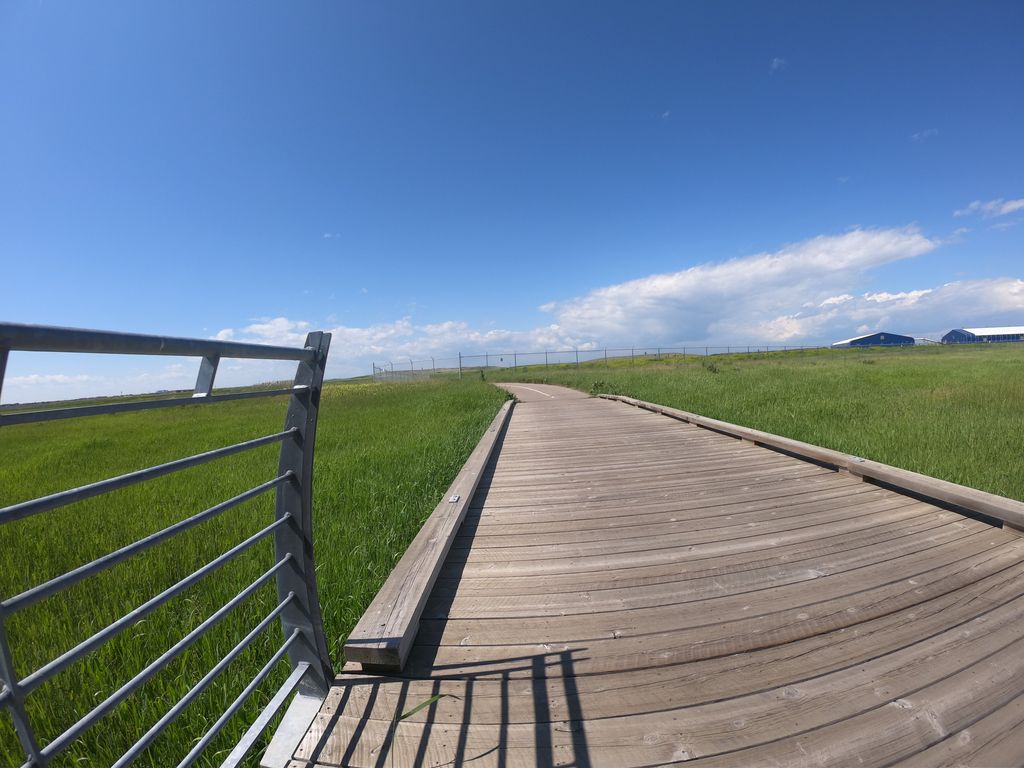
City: calgary